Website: bh-photo
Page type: payment
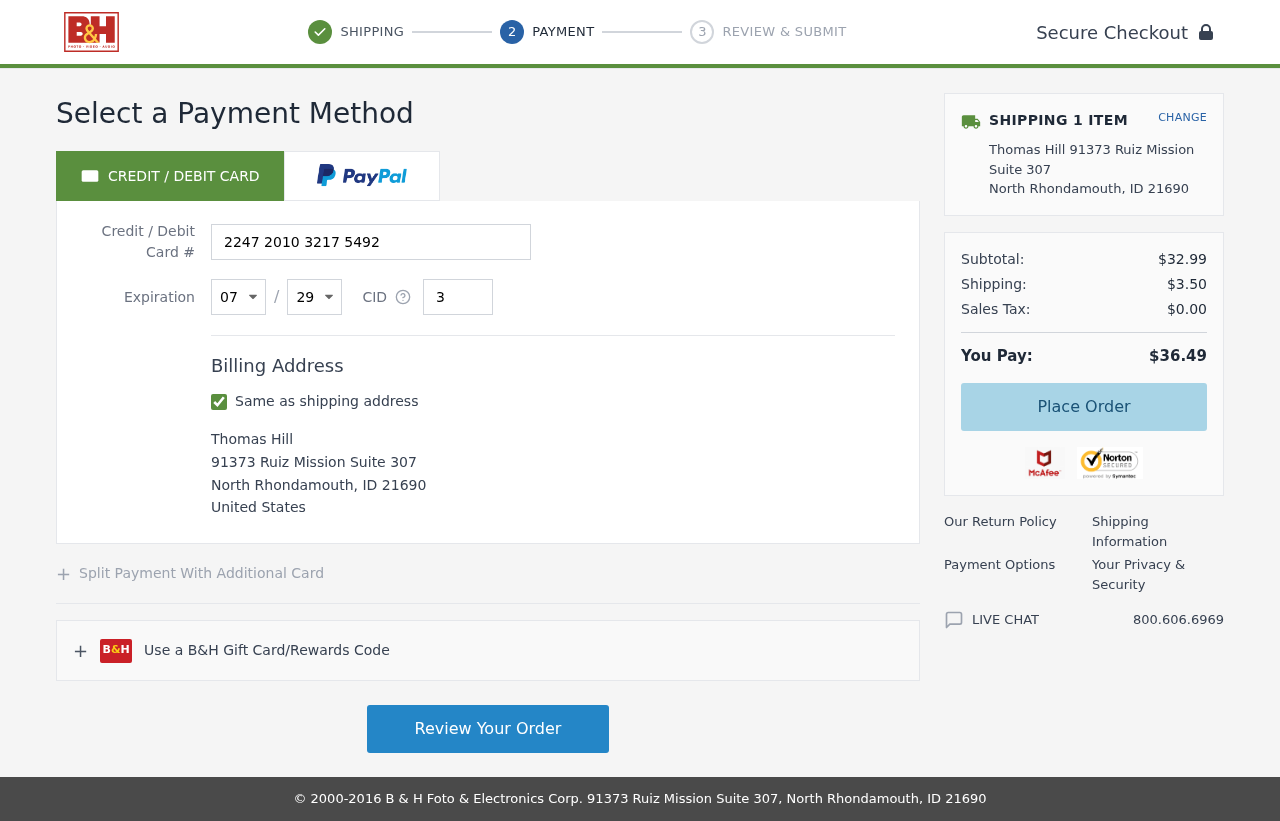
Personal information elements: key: PII_CARD_CVV
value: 315
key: PII_CARD_EXPIRY_MONTH
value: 07
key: PII_CARD_EXPIRY_YEAR
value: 29
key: PII_CARD_NUMBER
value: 2247 2010 3217 5492
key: PII_CITY
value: North Rhondamouth
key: PII_COUNTRY
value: United States
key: PII_FULLNAME
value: Thomas Hill
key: PII_POSTCODE
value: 21690
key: PII_STATE_ABBR
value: ID
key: PII_STREET
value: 91373 Ruiz Mission Suite 307
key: PII_FULLNAME2
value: Thomas Hill
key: PII_CITY2
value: North Rhondamouth
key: PII_STATE_ABBR2
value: ID
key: PII_POSTCODE_FULL
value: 21690
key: PII_POSTCODE_NUMERIC
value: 21690
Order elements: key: ORDER_NUM_ITEMS
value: SHIPPING 1 ITEM
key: ORDER_SUBTOTAL
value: $32.99
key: ORDER_SHIPPING_COST
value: $3.50
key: ORDER_TAX
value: $0.00
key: ORDER_TOTAL
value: $36.49